Field crop: maize
Growth stage: 2
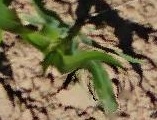
Species: maize